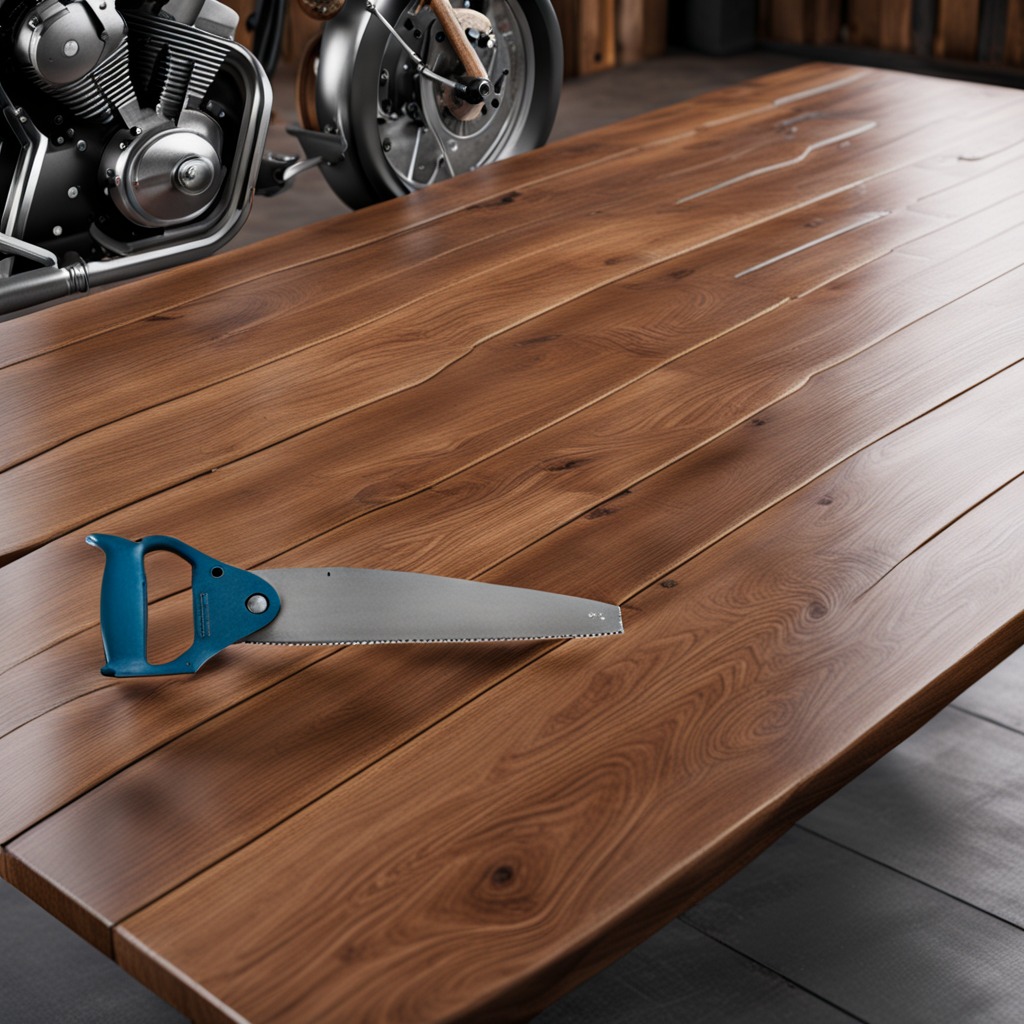
A metal saw is lying on the wooden table in a vintage motorcycle garage.